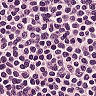
Metastatic tissue present: no